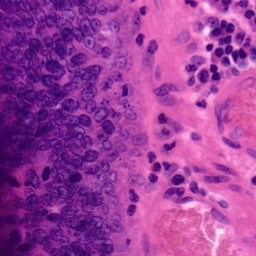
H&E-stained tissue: Colon